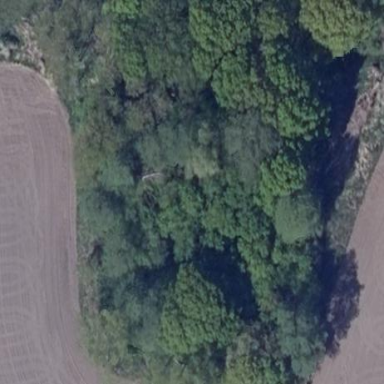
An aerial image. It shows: Forest area.